Echo time (TE): 1.8 ms
Repetition time (TR): 3.7 ms
Flip angle: 90 degrees
Bandwidth: 1250 Hz
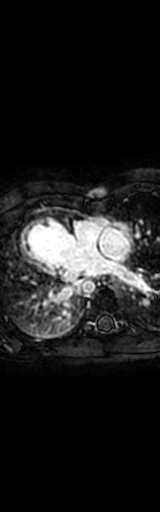
Patient age (years): 6
Disease severity: severe
Diagnoses: ASD|CMRArtifactAO|CMRArtifactPA|DORV|Fontan|Glenn|InvertedVentricles|VSD
Cardiac structures present: LV (left ventricle), RV (right ventricle), LA (left atrium), RA (right atrium), AO (aorta), PA (pulmonary artery), SVC (superior vena cava), IVC (inferior vena cava)